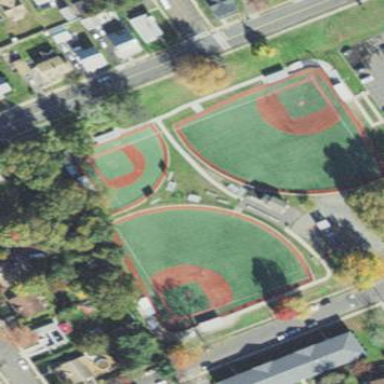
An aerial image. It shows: Baseball pitch for leisure land.